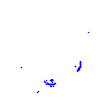
Particle: kaon